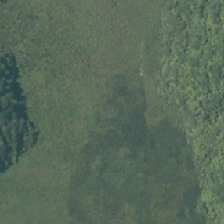
Land cover: herbaceous_freshwater_vege